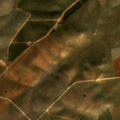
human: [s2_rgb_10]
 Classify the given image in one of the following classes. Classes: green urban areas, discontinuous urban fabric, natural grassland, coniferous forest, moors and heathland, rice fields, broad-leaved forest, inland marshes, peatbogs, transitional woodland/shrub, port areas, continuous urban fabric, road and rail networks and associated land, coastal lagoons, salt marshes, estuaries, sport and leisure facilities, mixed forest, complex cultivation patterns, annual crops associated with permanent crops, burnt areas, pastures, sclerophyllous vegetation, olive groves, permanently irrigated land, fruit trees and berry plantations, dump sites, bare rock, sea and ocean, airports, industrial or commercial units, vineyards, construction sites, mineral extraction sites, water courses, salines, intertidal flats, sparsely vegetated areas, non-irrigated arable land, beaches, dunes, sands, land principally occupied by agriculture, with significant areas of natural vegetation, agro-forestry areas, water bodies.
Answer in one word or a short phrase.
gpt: olive groves